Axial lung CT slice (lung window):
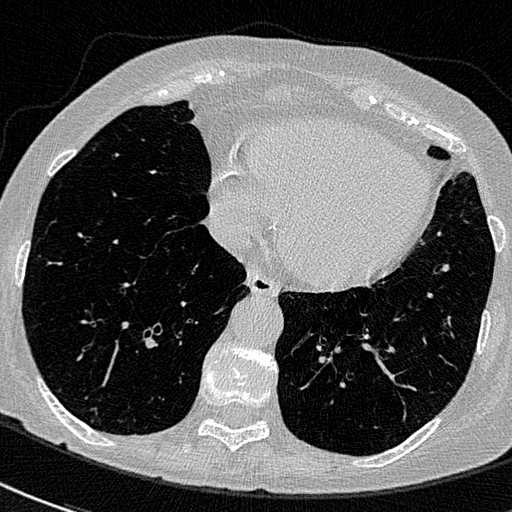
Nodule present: no